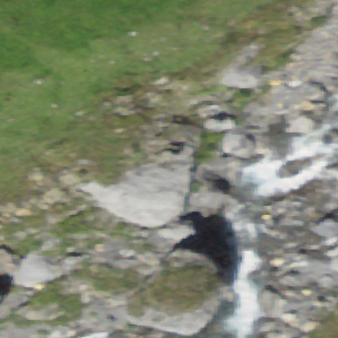
Label: bouldering_area